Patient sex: F
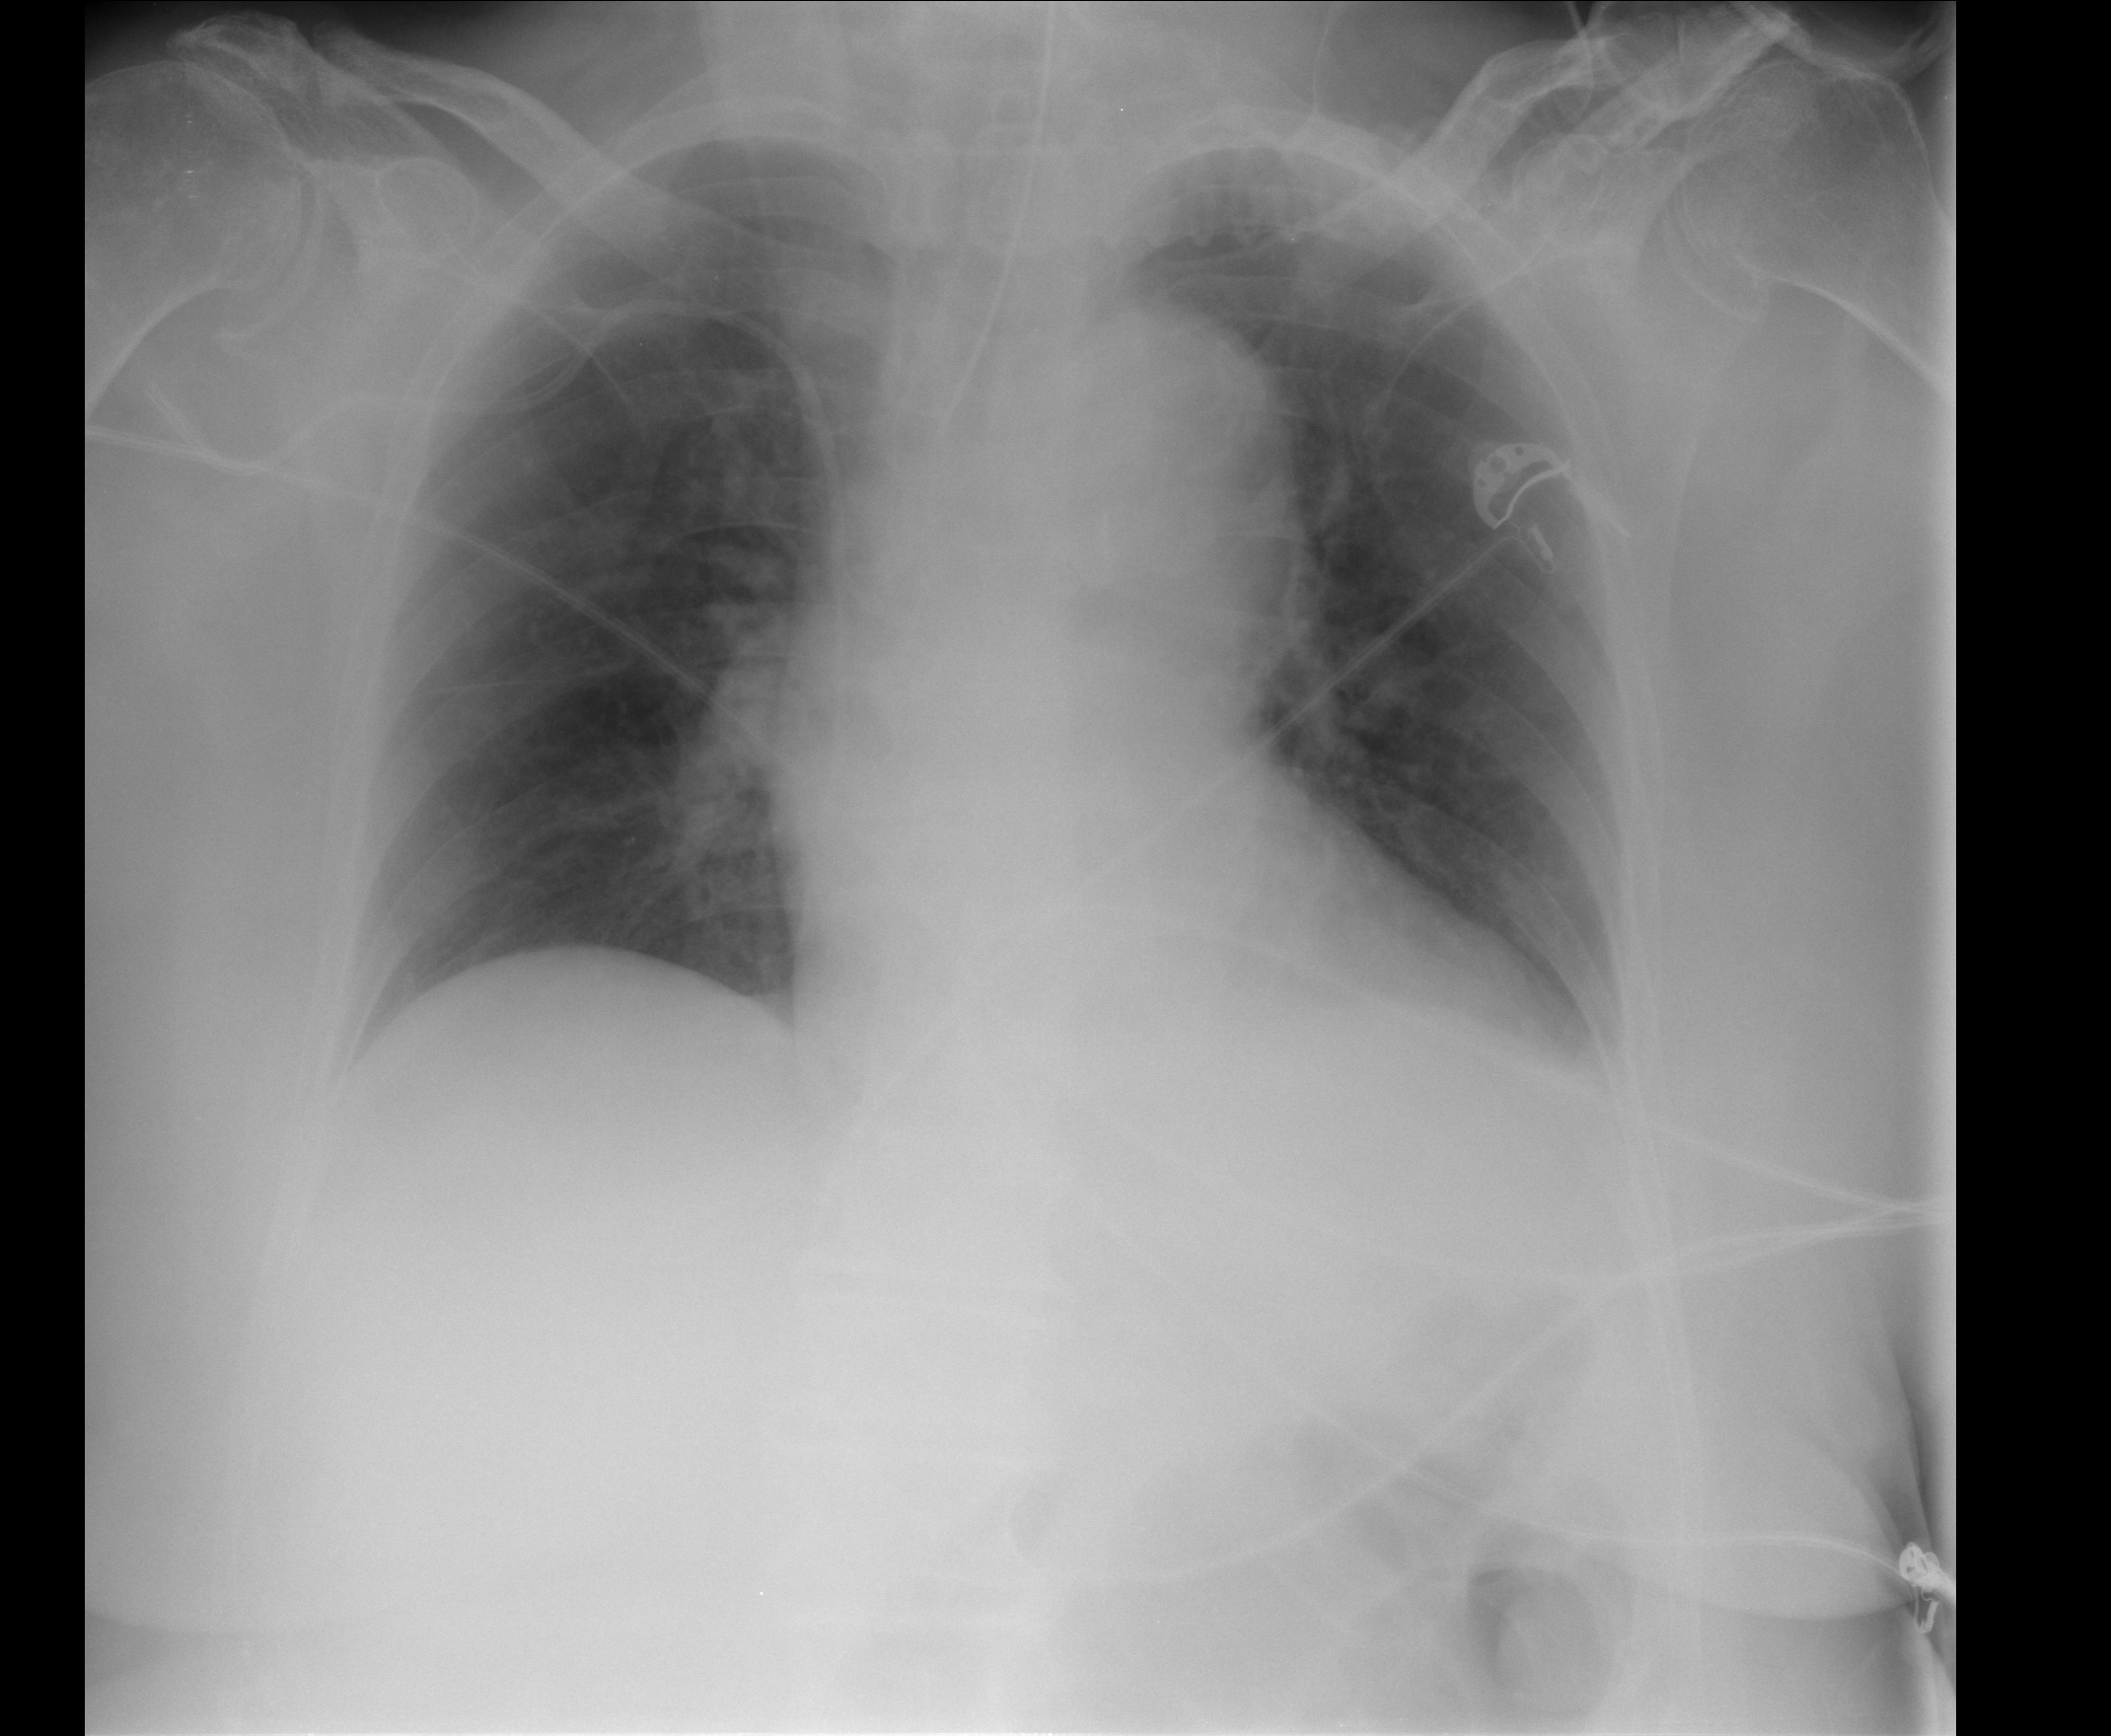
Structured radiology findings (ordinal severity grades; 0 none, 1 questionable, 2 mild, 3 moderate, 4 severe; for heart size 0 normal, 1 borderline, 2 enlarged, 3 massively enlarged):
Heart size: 0
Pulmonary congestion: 0
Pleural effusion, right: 0
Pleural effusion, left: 1
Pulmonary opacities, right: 0
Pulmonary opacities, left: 0
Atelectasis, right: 0
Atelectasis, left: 0